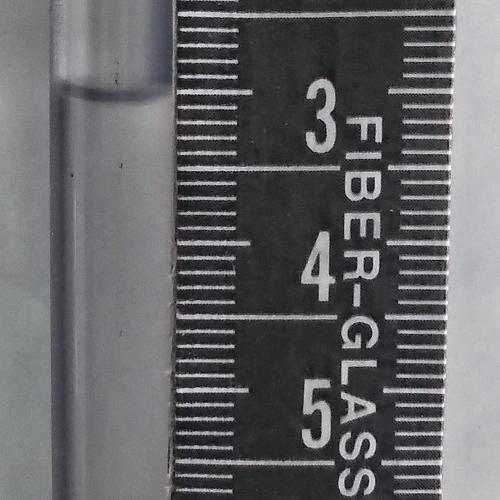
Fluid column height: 3.0 cm